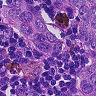
Metastatic tissue present: yes